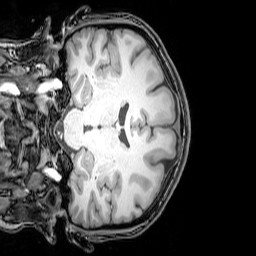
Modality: T1w
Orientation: coronal
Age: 24
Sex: female
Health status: healthy
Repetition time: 0.081 s
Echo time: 0.037 s